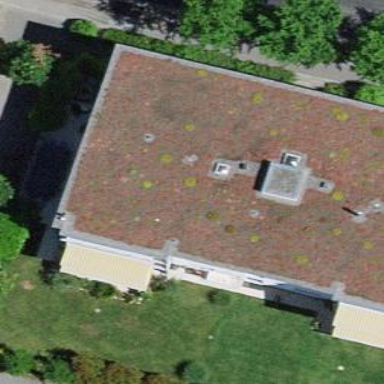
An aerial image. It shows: Residential building with flat roof.